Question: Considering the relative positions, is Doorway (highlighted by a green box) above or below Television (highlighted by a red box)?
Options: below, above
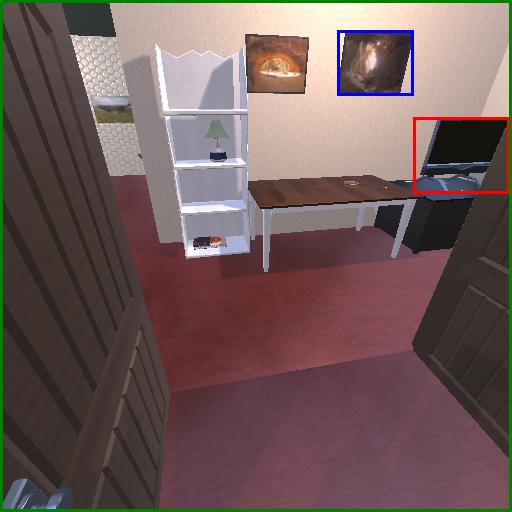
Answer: below